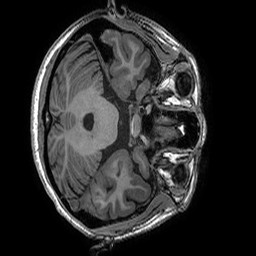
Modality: T1w
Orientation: axial
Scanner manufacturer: ge
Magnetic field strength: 3 T
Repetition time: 0.008512 s
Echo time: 0.003336 s